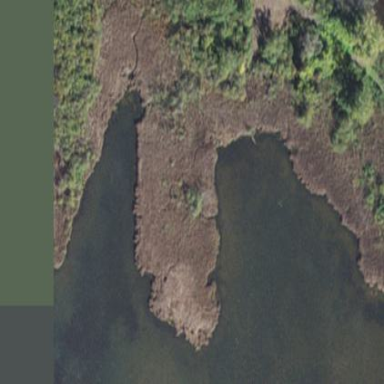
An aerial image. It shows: Swamp in wetland area.